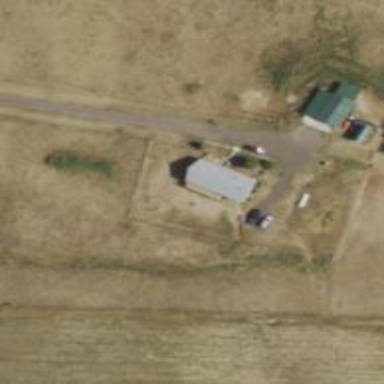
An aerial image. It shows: Driveway.